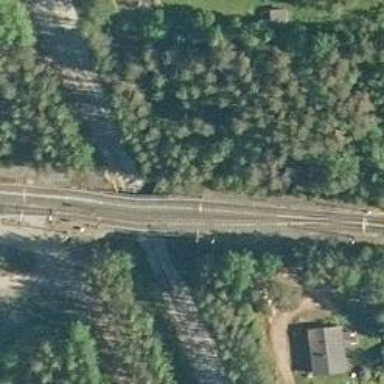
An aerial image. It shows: Bridge over railway with continuous electrified contact line.